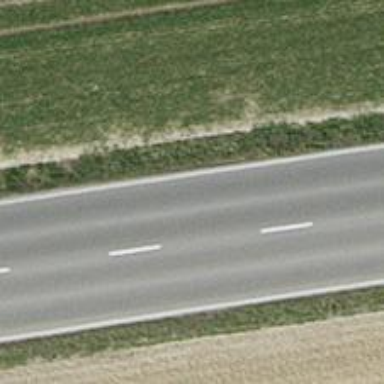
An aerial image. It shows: Primary highway.